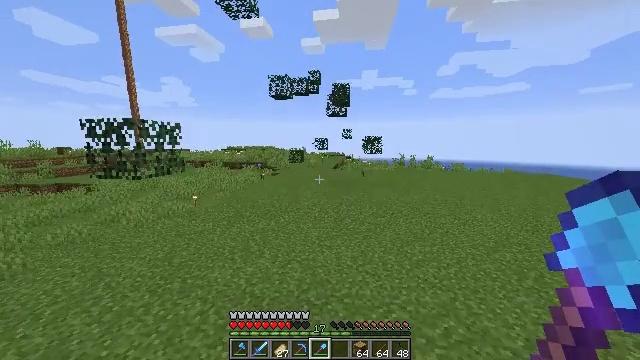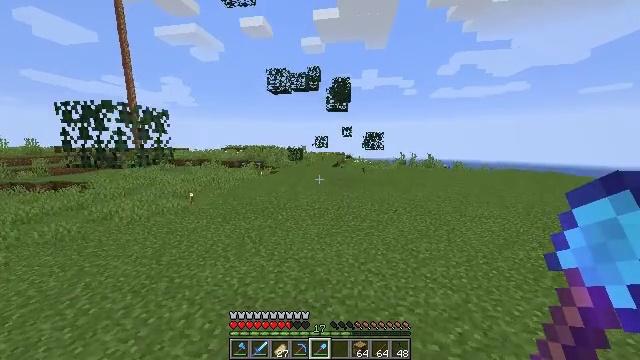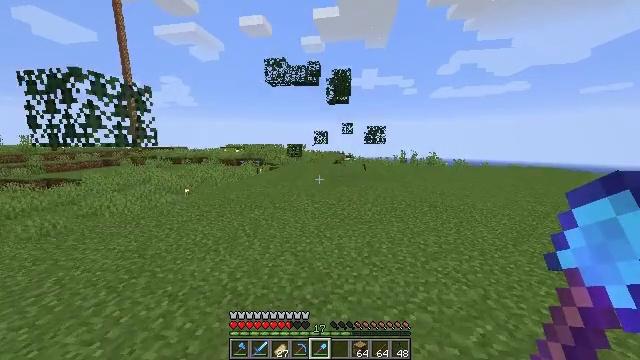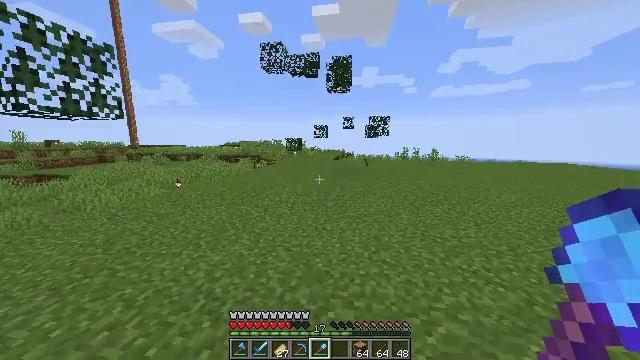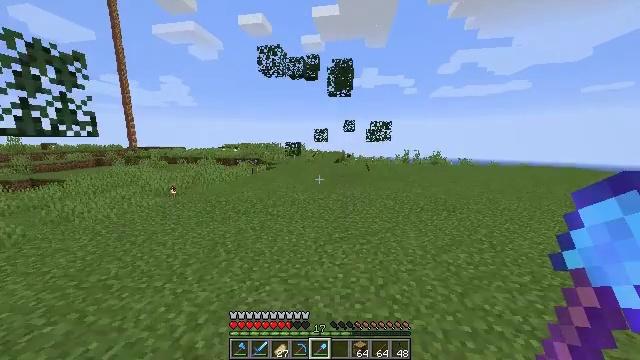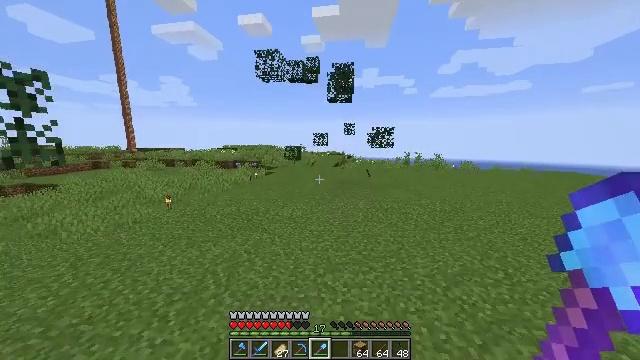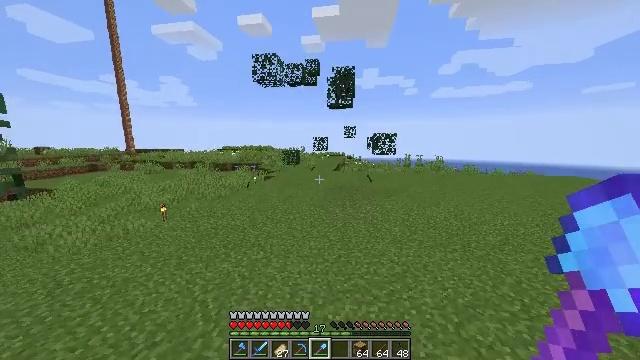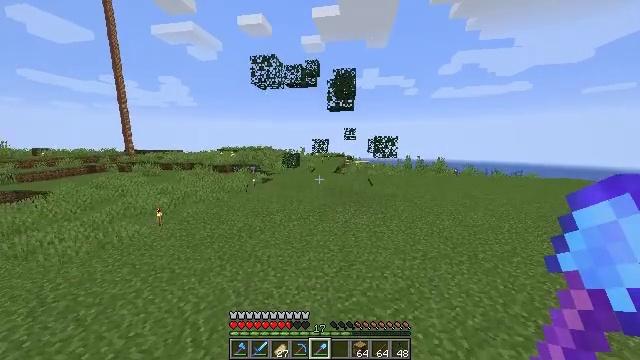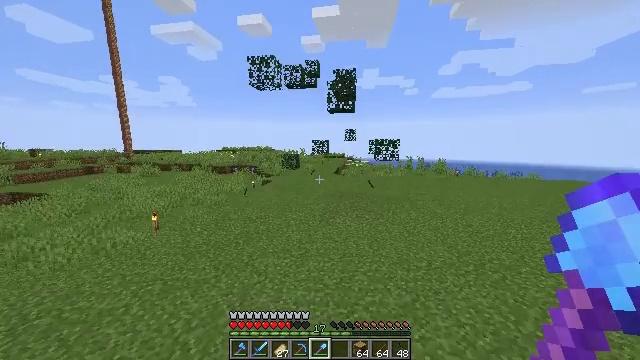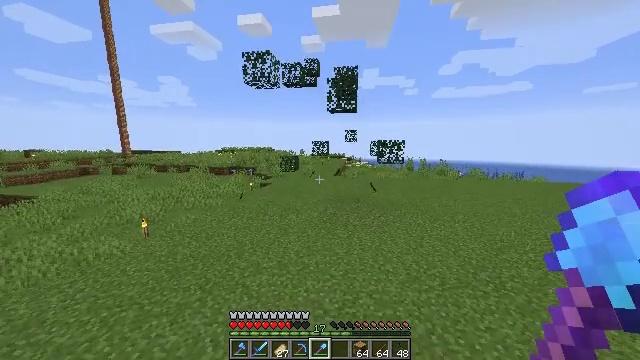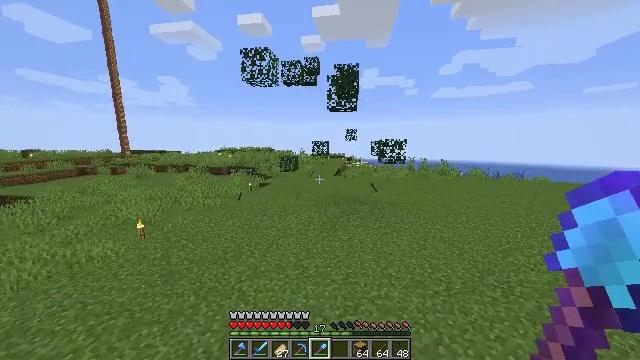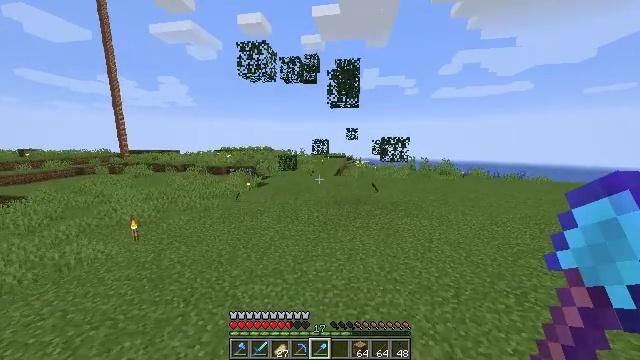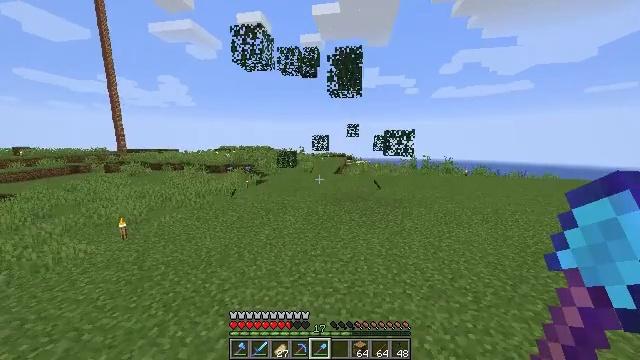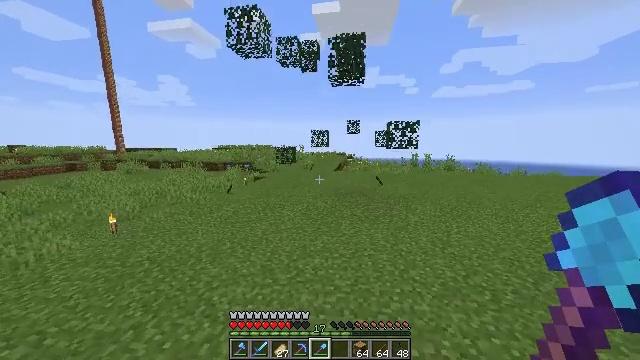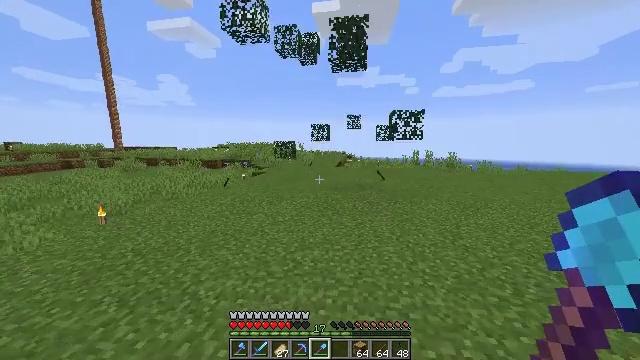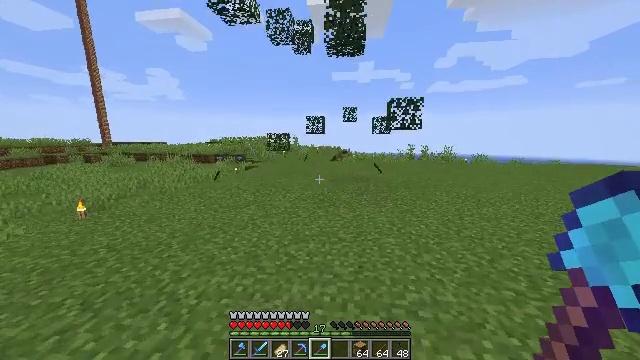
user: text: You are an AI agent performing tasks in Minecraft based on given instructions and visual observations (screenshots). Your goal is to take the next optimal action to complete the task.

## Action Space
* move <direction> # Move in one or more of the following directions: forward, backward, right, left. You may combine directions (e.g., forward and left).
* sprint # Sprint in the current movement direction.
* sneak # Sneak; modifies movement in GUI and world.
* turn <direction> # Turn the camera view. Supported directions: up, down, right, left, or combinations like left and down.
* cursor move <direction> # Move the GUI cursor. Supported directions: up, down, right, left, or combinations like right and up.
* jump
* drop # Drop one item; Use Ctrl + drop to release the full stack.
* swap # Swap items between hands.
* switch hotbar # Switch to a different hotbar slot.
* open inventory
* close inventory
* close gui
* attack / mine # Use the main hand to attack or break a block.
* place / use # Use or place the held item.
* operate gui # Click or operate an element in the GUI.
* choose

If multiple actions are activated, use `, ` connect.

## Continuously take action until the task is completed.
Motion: motion action
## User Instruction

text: Gather spruce leaves to collect foliage.
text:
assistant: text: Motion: move forward, jump
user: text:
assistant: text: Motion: move forward, jump
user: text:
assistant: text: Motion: move forward, jump
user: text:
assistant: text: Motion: move forward, sprint, jump
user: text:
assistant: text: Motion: move forward, sprint, jump
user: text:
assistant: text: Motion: move forward, sprint, jump
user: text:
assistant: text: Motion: move forward, sprint, jump
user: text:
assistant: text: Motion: move forward, jump
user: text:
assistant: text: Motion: move forward, jump
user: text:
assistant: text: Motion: move forward, jump
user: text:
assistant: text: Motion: move forward, jump
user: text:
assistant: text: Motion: move forward, jump
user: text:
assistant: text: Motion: move forward, jump
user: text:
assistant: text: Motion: move forward, jump
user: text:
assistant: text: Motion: move forward, turn right and down, jump
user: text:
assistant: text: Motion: move forward, sprint, turn right and down, jump
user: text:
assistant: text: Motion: move forward, sprint, turn right, jump
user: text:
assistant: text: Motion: move forward, sprint, jump
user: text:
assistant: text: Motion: move forward, sprint, turn right, jump
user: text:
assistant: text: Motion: move forward, turn right and down, jump
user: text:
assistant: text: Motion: move forward, turn right and down, jump
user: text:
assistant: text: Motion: move forward, jump
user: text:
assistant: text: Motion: move forward, jump
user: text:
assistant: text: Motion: move forward, jump
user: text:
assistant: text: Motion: move forward, jump
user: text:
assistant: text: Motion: move forward, jump
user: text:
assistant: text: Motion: move forward, sprint, jump
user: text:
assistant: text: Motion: move forward, sprint, turn left, jump
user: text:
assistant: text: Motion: move forward, sprint, turn left, jump
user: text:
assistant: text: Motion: move forward, sprint, turn left, jump